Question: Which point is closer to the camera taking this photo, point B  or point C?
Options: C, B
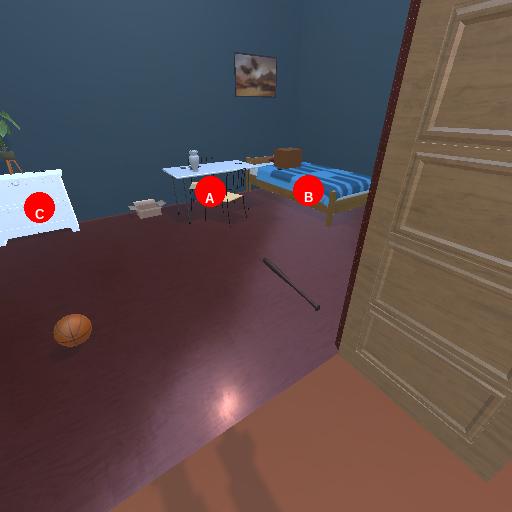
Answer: C